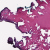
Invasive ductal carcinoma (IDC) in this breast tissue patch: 0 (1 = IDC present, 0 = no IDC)